Question: I have column 'section_order' it's an order section start from 1 to end of the table ,
problem is when i delete one section or more the order is change not go as the same 1,2,3,...
so i want to reorder column 'section_order' by Asc and update it from first row 1,2,3,....

I try this code but it's wrong
'''
$last_order = Section::latest('section_order')->get();
$orders_num=$order_last[0]['section_order'];
for ($i=1; $i <= $orders_num ; $i++) {
Section::orderBy('section_order', 'asc')->update([
'section_order' => $i
]);
}
'''
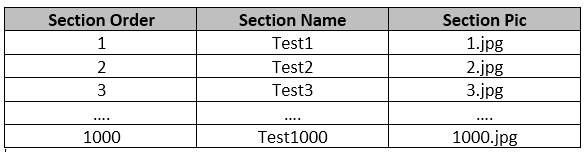
Answer: i found a solution for my problem
after delete row update all rows below
there is my code in controller ...
'''
public function destroy(Request $request)
{
$ids_delete=$request->section_id;
if (!empty($ids_delete))
{
$ids_delete = explode(",",$request->section_id);
foreach( $ids_delete as $id_delete)
{
$order_id = Section::where('section_id', $id_delete)->first();
$the_section_order=$order_id->section_order;
Section::findOrFail($id_delete)->delete();
Section::where('section_order','>',$the_section_order)
->update(['section_order' => DB::Raw('section_order - 1')]);
}
'''